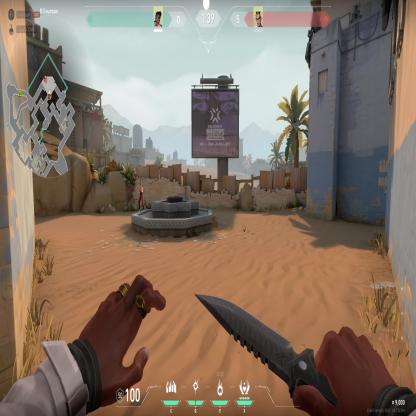
Label: enemy